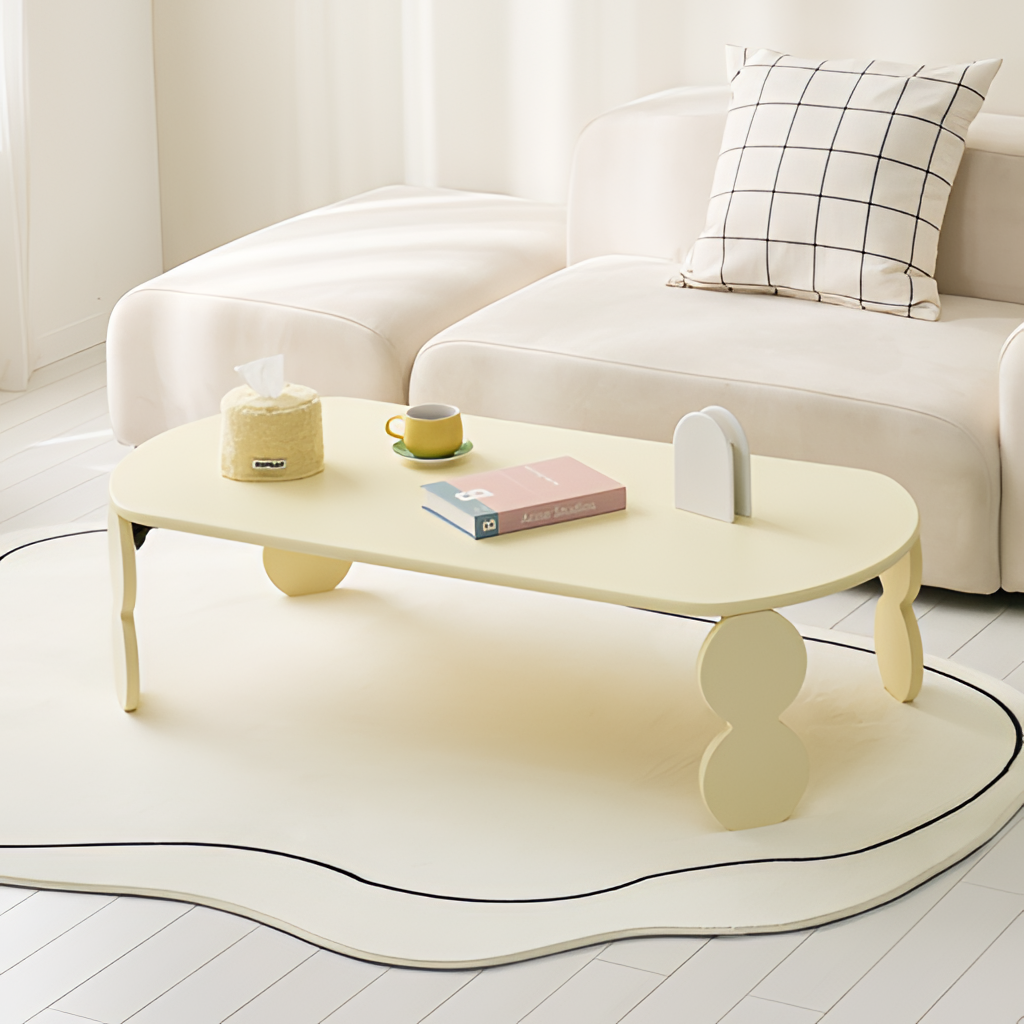
living room, fabric sectional sofa, white paint wallpaper, with solid pattern, contemporary, wood flooring, with plank pattern